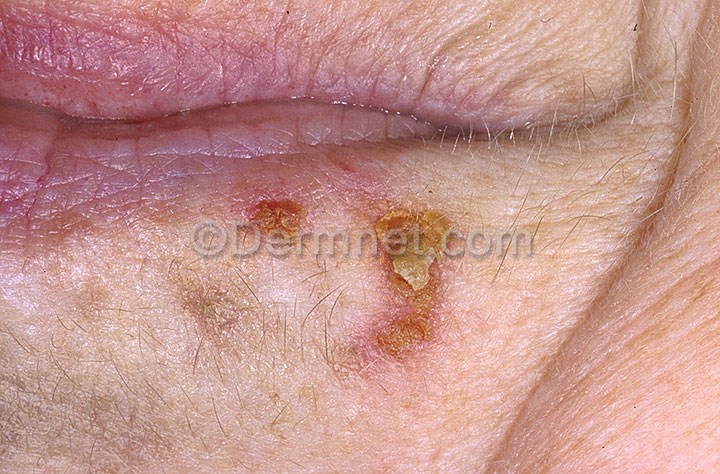
Disease: Actinic Keratosis Basal Cell Carcinoma and other Malignant Lesions